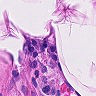
Metastatic tissue present: no